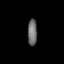
Tissue: lung
Cell type: Endothelial cells
Senescence score: 0.6303
Nuclear area (px): 246
Mean DAPI intensity: 107.049